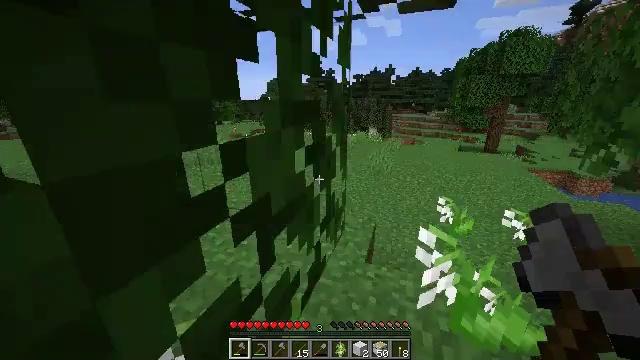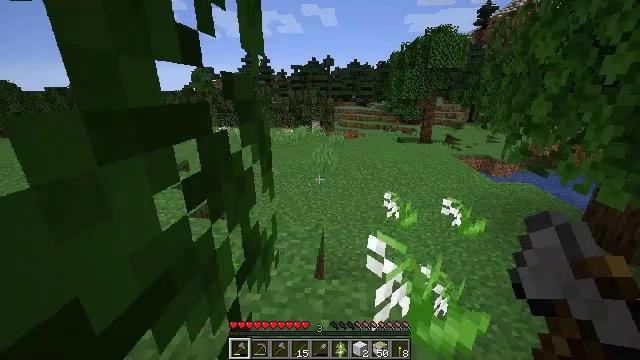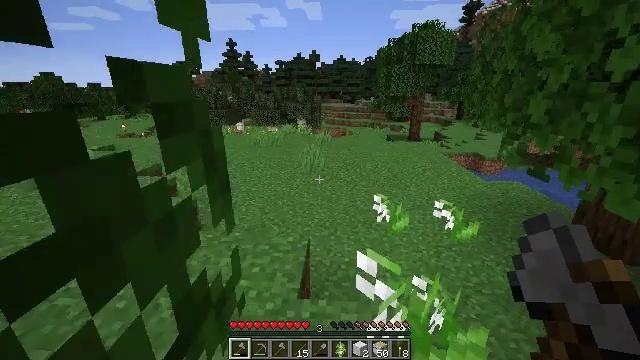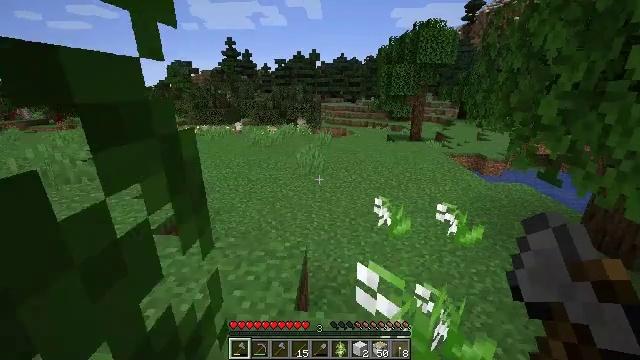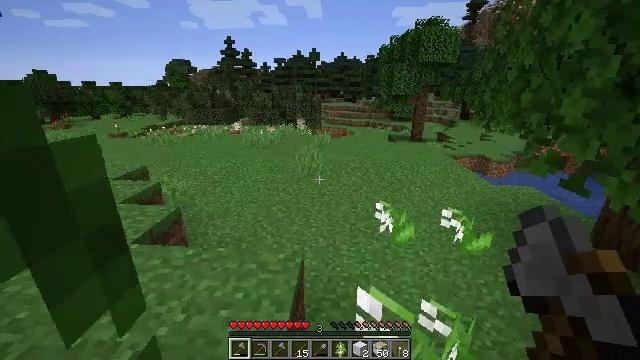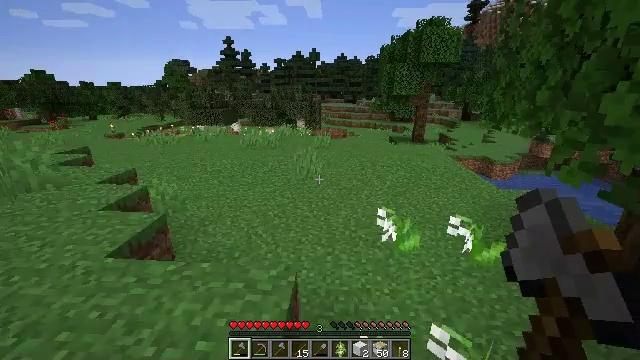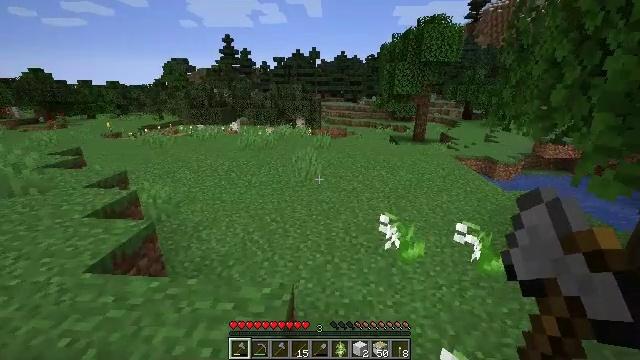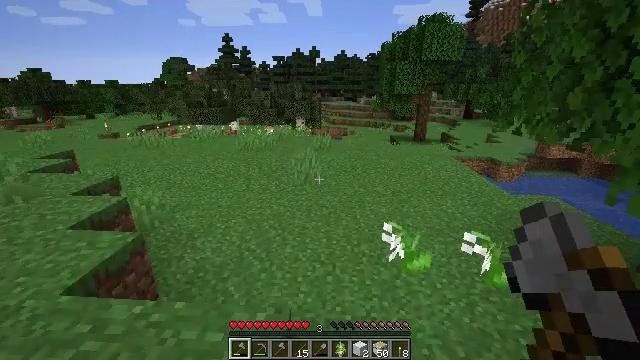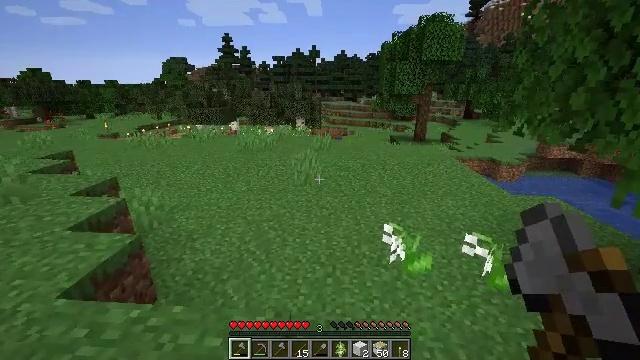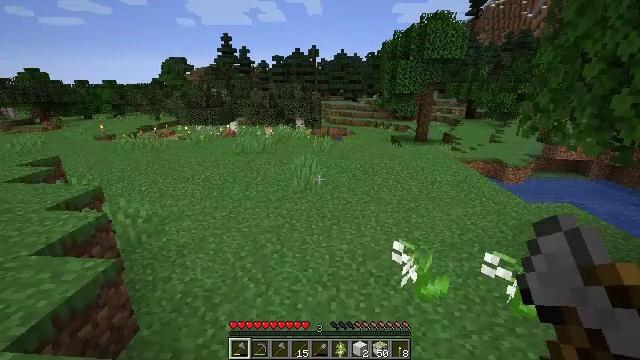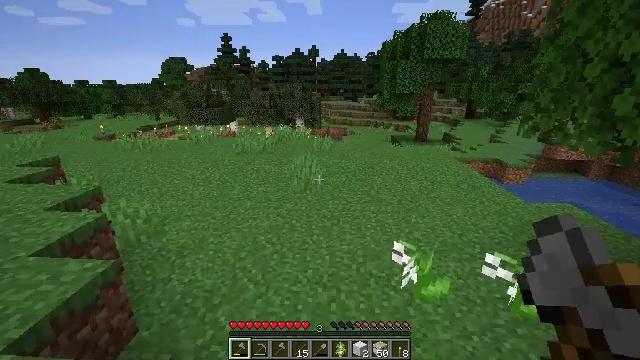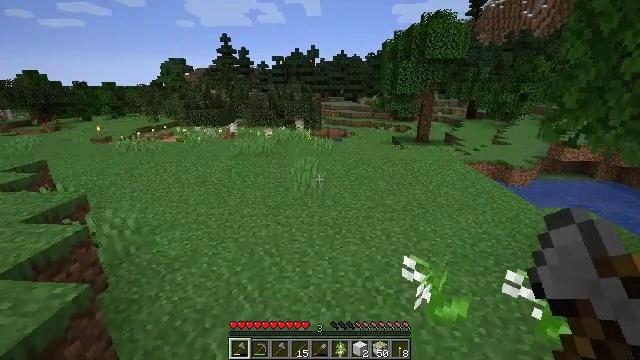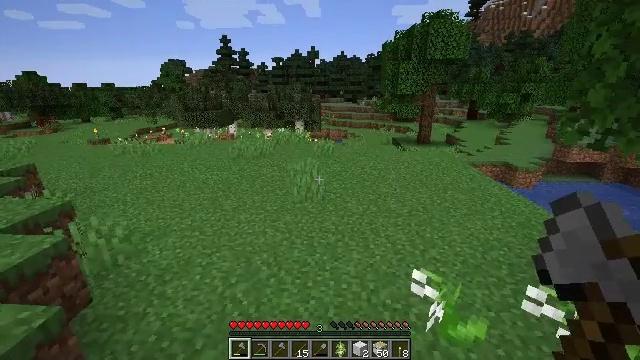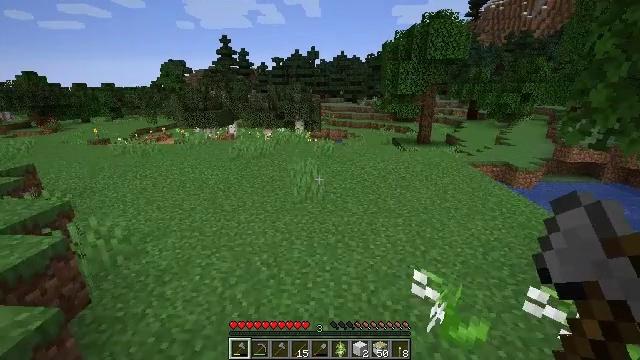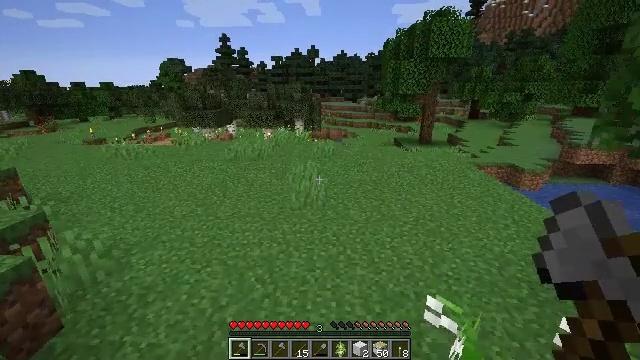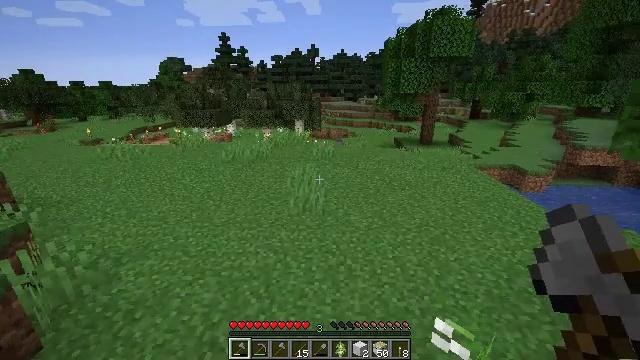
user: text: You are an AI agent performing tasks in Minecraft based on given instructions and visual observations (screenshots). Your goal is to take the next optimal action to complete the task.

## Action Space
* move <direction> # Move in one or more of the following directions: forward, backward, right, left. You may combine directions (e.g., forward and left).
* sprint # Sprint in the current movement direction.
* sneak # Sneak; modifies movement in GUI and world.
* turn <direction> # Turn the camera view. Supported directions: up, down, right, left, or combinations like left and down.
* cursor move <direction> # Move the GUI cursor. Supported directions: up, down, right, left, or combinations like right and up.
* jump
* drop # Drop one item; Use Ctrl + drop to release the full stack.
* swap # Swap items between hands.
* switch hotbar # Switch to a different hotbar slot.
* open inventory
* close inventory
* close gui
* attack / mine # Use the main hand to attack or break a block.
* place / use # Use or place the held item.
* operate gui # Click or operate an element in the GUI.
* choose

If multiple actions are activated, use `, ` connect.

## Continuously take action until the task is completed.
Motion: motion action
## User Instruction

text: Remove the birch sapling from the earth.
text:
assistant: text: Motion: move forward, turn right
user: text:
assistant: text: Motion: move forward, turn right
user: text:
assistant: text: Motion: move forward
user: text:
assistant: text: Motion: move forward
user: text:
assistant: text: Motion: move forward
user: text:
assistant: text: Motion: move forward
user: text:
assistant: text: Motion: move forward
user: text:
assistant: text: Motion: move forward
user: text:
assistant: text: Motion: move forward
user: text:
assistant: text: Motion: move forward
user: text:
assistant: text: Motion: move forward
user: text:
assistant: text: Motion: move forward
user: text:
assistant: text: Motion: move forward
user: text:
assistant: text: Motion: move forward
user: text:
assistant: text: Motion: move forward
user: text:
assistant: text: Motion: move forward
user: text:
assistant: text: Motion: move forward
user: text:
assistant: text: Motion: move forward
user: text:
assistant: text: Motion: move forward
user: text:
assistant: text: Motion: no_op
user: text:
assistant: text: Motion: no_op
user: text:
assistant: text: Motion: no_op
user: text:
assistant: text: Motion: no_op
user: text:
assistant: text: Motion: no_op
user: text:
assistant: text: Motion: no_op
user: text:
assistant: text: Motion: no_op
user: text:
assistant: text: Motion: move forward
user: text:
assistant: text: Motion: move forward
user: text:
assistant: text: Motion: no_op
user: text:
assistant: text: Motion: move forward